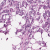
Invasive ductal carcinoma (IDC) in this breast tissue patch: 1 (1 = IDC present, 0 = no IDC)